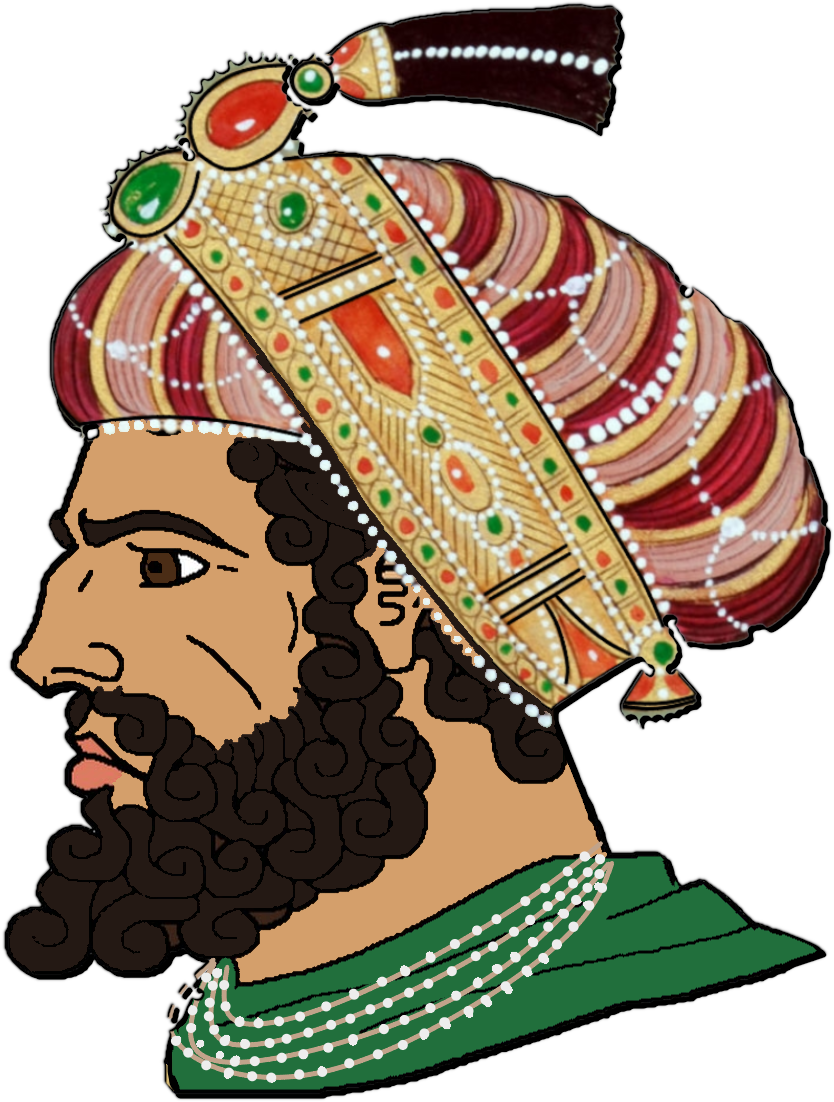
Label: 4_Yes_Chad